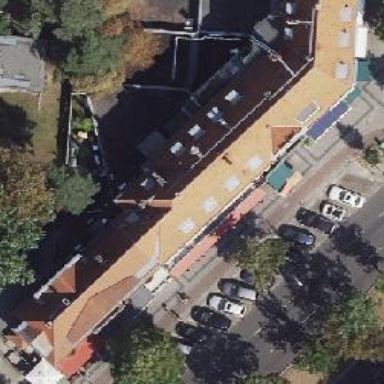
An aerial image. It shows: Café.